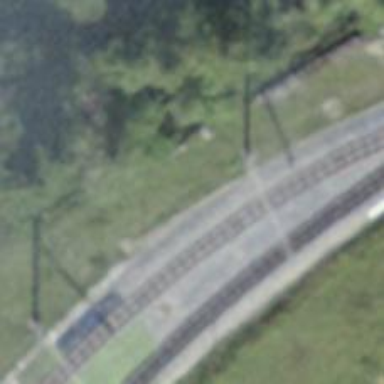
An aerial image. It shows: Narrow-gauge railway siding with electrified contact lines. It consists of one track.